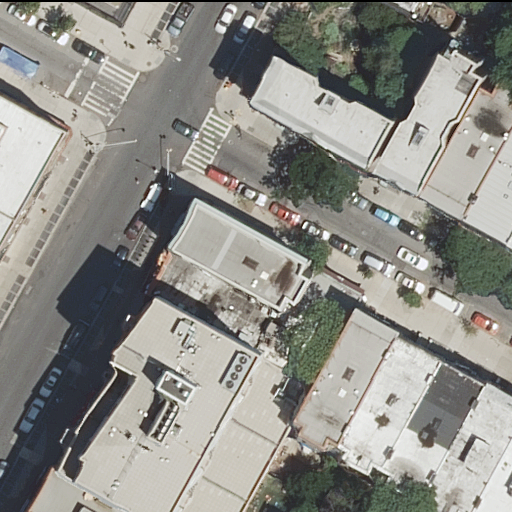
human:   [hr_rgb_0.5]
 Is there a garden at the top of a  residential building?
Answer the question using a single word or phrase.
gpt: yes

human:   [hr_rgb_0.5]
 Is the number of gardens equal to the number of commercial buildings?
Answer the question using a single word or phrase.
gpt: no

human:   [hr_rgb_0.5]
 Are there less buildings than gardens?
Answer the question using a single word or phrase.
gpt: no

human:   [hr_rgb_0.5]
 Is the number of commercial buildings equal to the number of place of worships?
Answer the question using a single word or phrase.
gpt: no

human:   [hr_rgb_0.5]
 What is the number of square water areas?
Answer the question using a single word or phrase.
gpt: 0

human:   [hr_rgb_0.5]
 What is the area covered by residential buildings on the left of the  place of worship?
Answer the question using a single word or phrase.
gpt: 3739m2

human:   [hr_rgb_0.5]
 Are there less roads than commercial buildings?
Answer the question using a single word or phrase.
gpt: no

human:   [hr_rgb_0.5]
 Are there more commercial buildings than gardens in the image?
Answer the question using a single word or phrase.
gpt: no

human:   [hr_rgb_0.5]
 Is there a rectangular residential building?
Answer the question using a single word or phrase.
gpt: yes

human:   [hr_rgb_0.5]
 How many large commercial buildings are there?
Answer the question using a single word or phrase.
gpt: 0

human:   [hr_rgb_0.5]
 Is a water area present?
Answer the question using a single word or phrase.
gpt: no

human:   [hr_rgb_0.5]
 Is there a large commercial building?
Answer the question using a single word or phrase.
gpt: no

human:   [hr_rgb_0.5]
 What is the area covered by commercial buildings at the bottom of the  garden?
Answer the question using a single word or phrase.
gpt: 0m2

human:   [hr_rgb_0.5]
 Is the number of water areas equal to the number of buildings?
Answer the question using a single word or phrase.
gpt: no

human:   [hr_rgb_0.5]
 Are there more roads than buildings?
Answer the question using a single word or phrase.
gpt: no

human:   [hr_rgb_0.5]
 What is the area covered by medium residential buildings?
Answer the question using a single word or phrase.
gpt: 2880m2

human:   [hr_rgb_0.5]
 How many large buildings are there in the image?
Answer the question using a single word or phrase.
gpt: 1

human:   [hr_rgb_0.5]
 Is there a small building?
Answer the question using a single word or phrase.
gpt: yes

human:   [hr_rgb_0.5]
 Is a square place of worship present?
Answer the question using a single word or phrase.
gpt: no

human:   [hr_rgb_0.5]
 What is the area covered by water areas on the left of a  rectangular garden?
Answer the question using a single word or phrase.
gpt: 0m2

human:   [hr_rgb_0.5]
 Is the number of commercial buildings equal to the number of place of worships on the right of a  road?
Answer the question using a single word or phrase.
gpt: no

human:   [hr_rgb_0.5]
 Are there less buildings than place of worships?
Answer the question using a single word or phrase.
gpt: no

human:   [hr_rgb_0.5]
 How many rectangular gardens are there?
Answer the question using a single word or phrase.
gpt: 0

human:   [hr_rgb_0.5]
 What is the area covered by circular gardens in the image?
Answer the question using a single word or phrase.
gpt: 0m2

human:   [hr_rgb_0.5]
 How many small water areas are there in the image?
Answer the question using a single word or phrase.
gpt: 0

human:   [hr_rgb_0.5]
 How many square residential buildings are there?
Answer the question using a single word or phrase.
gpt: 0

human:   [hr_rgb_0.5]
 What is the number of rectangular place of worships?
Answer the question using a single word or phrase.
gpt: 1

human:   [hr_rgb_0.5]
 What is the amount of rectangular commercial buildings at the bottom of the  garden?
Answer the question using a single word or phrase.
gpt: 0

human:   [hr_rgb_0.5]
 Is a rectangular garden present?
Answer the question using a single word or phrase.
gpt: no

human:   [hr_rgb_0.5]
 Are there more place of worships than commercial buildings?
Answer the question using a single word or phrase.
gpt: yes

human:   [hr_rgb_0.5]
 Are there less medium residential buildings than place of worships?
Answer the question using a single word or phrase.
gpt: no

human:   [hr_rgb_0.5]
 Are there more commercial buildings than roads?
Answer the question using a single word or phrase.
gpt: no

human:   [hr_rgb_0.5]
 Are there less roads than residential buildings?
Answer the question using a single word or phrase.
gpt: yes

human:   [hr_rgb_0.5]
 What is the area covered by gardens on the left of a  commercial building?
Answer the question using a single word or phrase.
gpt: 0m2

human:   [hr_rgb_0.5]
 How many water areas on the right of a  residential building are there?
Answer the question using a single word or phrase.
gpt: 0

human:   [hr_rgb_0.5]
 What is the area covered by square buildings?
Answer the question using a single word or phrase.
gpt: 0m2